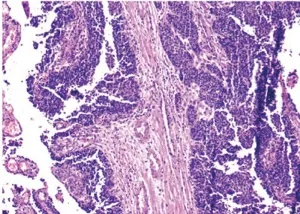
Pathological examination of MPTs. (C) Pathological finding of urothelial carcinoma.
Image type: pathology (h&e)